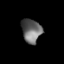
Tissue: lung
Cell type: Fibroblasts
Senescence score: 0.6594
Nuclear area (px): 459
Mean DAPI intensity: 105.07